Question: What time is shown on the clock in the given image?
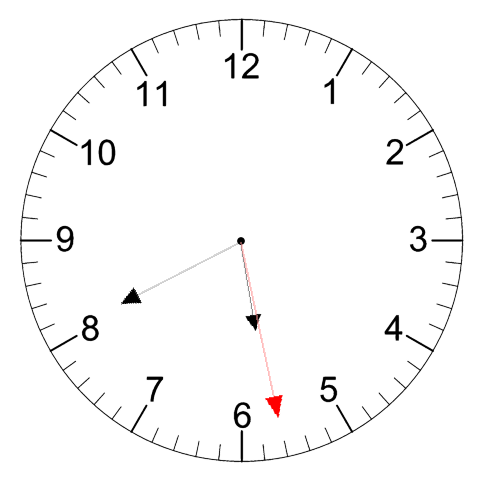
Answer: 05:40:28